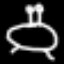
Label: frog